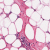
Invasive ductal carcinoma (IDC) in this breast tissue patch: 0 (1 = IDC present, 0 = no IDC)